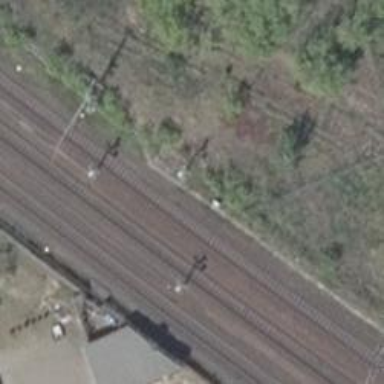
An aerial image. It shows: Railway signal.